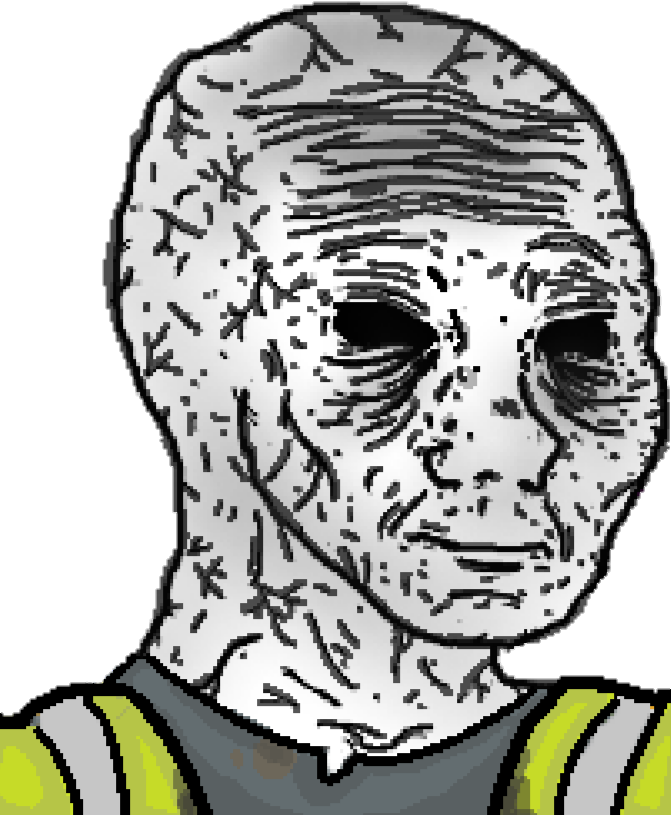
Label: 5_Tired_Wojak